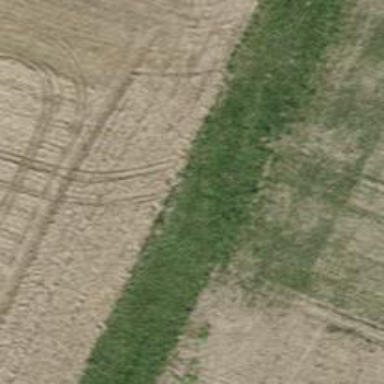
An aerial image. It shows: Track road with grass surface.